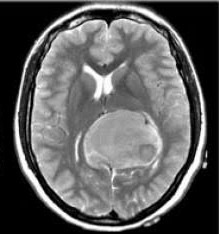
Label: meningioma